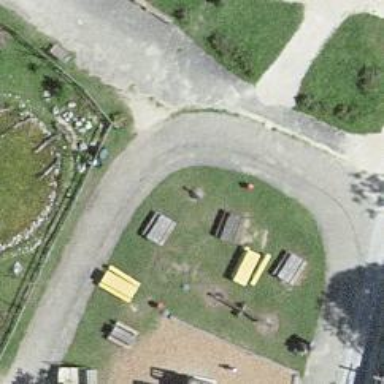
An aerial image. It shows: Picnic table located in leisure land area.